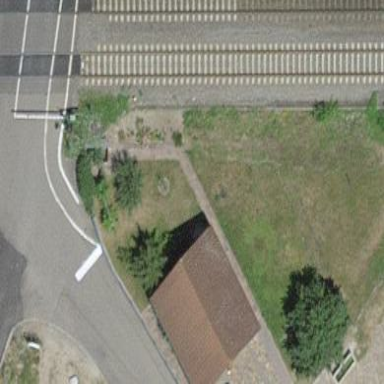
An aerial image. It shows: Group of garages.